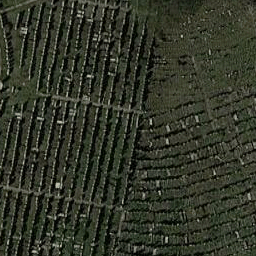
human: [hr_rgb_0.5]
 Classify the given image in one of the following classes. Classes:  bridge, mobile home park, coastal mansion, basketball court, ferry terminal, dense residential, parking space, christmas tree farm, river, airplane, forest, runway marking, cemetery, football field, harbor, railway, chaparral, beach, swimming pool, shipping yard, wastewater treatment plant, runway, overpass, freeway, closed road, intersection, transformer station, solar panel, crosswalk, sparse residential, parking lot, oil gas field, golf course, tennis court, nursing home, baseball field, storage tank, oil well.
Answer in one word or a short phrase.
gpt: cemetery